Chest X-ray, PA view. Patient: 38 years old, sex M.
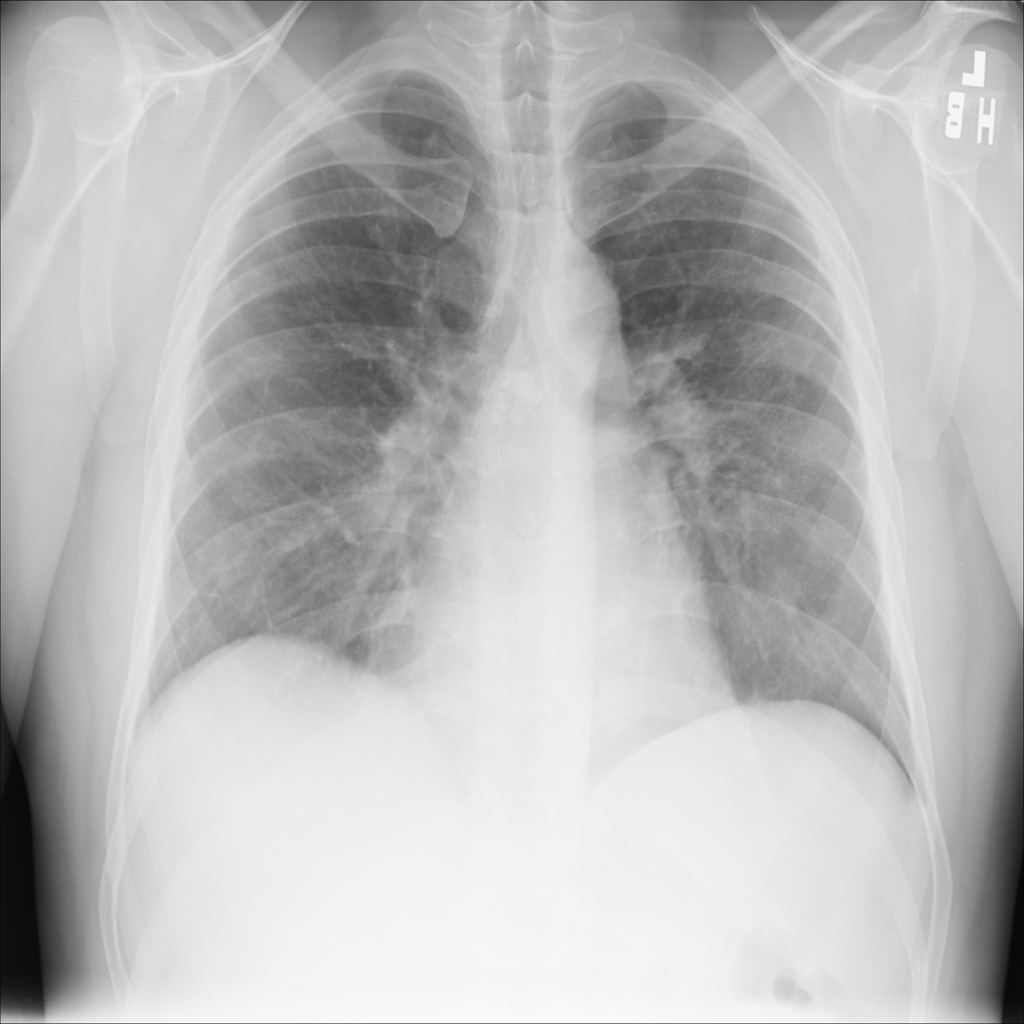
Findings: No Finding